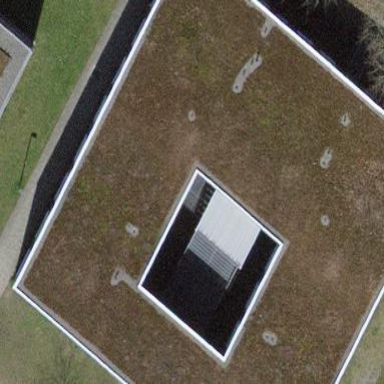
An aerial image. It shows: School building.